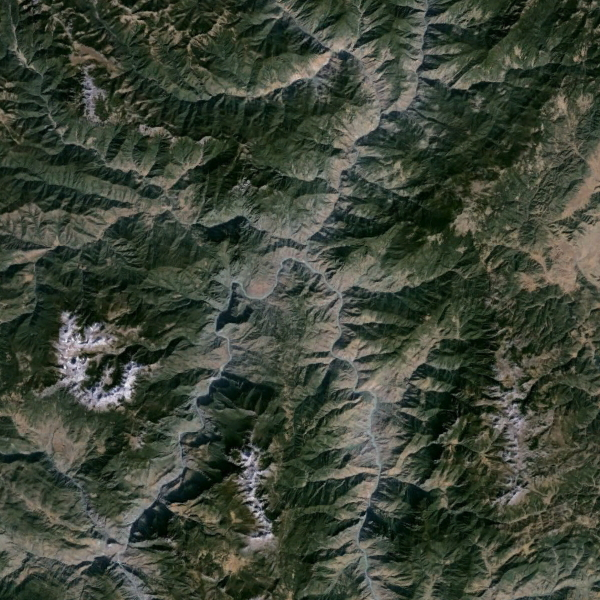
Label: Mountain